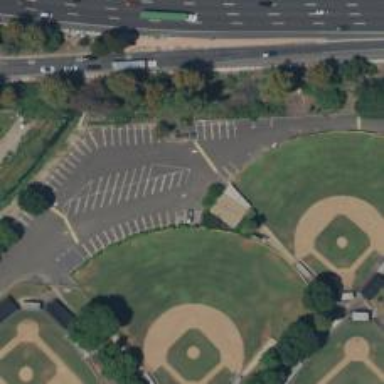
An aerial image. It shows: Baseball pitch for leisure land.